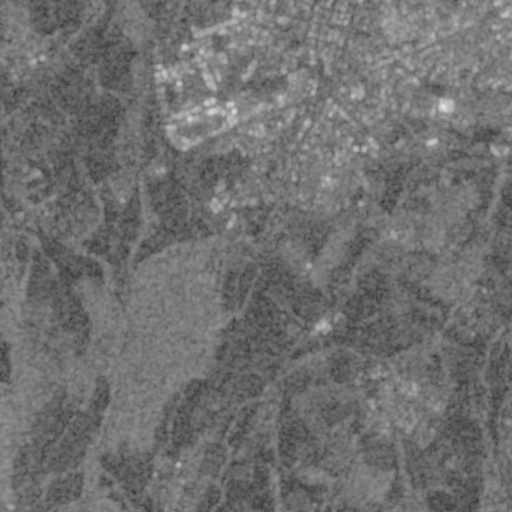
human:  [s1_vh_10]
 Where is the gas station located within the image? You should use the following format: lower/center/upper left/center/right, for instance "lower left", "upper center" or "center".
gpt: The gas station is located in the upper right of the image.
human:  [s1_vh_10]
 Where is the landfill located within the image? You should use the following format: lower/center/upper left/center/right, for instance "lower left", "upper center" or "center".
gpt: The landfill is located in the lower right of the image.
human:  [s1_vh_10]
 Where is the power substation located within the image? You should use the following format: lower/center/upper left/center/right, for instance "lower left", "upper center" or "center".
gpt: The power substation is located in the center right of the image.
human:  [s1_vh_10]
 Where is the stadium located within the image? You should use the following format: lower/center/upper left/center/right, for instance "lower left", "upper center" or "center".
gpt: The stadium is located in the upper right of the image.
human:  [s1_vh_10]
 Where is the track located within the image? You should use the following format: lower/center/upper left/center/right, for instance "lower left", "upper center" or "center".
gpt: The track is located in the upper right of the image.
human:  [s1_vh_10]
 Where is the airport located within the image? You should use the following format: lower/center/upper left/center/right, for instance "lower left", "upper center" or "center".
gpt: There is no airport in the image.

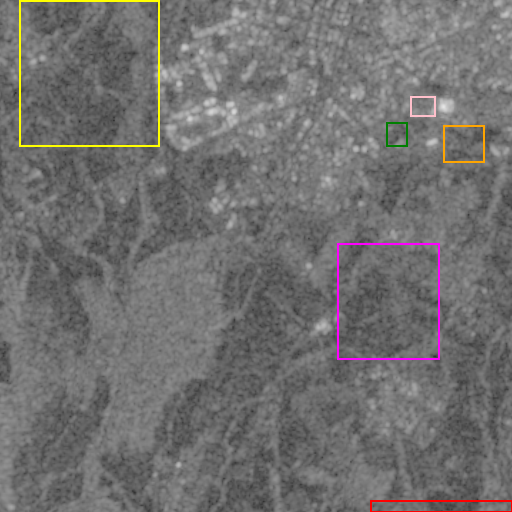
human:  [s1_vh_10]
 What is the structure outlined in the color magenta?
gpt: The structure outlined in magenta is a crop field.
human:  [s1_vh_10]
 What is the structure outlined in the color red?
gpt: The structure outlined in red is a landfill.
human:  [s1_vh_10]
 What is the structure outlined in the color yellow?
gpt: The structure outlined in yellow is a park.
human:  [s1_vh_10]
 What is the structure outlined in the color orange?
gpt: The structure outlined in orange is a parking lot.
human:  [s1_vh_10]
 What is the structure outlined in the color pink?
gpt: The structure outlined in pink is a stadium.
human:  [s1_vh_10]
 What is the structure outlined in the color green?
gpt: The structure outlined in green is a track.
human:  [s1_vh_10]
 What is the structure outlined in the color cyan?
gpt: There is no cyan outline.